Field crop: maize
Growth stage: 2
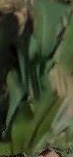
Species: maize